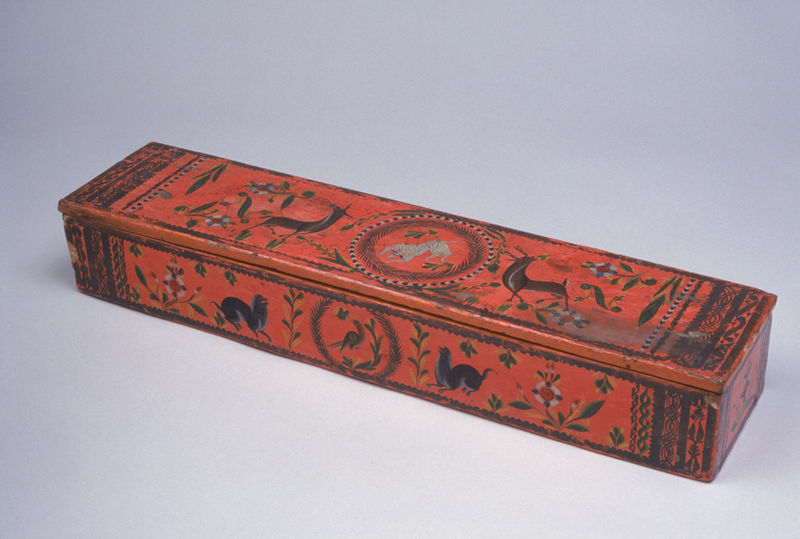
Titel: Box (Almohadilla)
Standort: Amherst (Massachusetts, USA)
Institution: Mead Art Museum, Amherst College
Schlagwörter: red, white, black, green, decorative, flowers, brown, plant, wood, flower, orange, grass, plants, ornament, texture, animals, bird, dog, dogs, birds, rot, ancient, leaves, wreath, design, rectangle, ornaments, ears, box, seal, animal, circle, circles, deer, beautiful, long, chinese, buck, persian, orient, holz, border, zeichnung, container, painted, casket, enamel, wolf, asia, hart, matches, borders, match box, antlers, closed, stag, decorated, tails, schachtel, designs, jewelery box, dose, seals, roe, bemalt, kiste, orangebox, stylish, bos, holzkiste, табакерка, laca